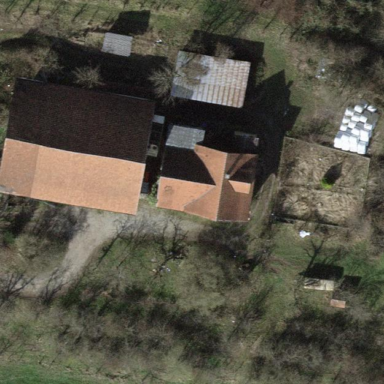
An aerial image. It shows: Farmyard area.